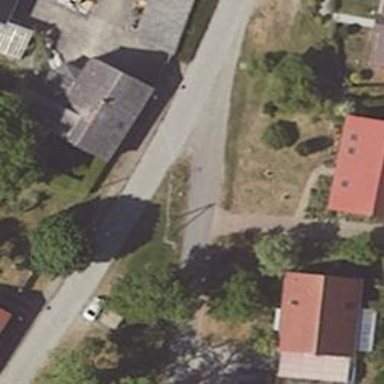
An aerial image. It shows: Residential road with sidewalk on the left.